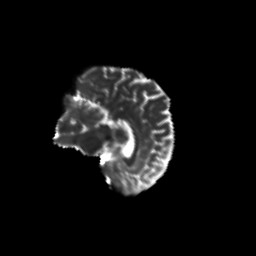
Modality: T2w
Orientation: sagittal
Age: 63
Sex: female
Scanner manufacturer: siemens
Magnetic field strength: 3 T
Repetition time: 8.6 s
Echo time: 0.095 s